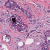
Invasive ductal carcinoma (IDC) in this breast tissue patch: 0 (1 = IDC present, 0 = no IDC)